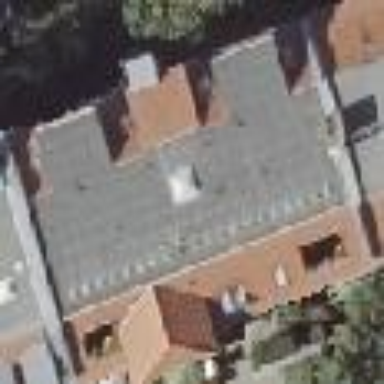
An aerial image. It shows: Residential building with double saltbox roof shape.